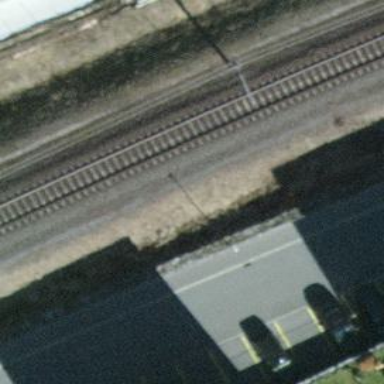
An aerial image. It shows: Railway signal.